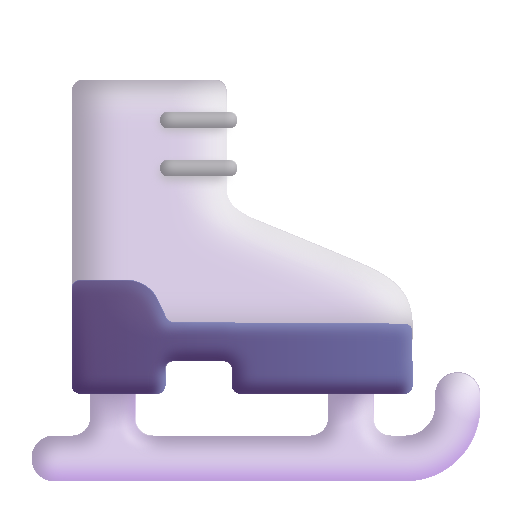
ice skate color